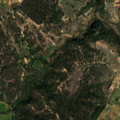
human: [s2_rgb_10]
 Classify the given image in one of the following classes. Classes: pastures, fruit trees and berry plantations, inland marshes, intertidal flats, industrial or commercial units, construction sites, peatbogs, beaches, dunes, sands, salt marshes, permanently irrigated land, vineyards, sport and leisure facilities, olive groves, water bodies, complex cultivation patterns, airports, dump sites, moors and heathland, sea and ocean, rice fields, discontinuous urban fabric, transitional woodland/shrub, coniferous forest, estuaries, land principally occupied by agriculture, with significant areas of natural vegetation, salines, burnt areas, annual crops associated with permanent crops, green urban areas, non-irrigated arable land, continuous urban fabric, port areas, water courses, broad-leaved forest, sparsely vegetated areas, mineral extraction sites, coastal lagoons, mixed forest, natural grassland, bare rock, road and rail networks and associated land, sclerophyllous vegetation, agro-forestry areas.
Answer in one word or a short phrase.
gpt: non-irrigated arable land, complex cultivation patterns, land principally occupied by agriculture, with significant areas of natural vegetation, mixed forest